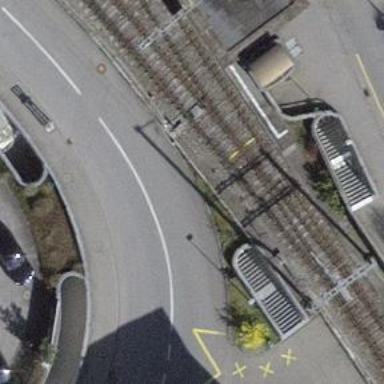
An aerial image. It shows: Asphalt path that goes through tunnel.